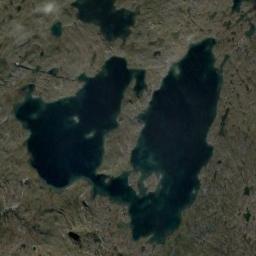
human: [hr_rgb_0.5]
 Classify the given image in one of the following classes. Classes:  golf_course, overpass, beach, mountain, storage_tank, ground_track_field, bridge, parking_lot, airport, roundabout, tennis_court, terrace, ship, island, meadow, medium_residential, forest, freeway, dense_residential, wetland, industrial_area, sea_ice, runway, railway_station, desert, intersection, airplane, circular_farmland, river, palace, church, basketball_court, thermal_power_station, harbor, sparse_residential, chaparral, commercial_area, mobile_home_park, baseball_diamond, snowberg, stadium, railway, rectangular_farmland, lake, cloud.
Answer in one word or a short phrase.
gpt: lake